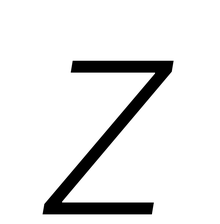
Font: Inter-Italic_ExtraLight_Italic